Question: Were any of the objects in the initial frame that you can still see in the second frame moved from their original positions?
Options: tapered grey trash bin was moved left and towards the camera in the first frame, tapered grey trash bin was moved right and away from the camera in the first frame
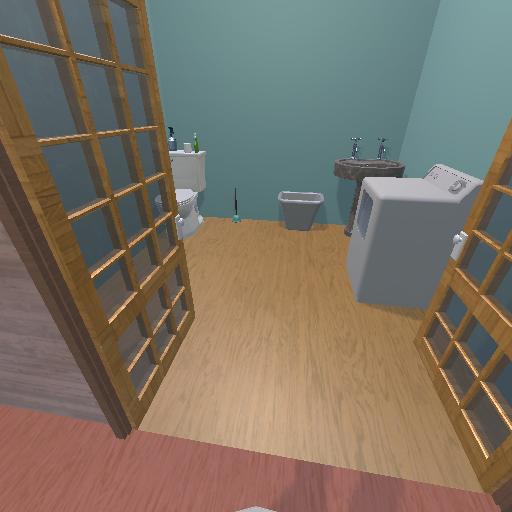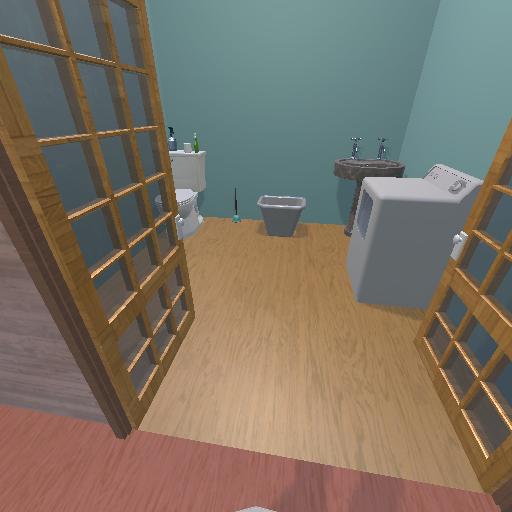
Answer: tapered grey trash bin was moved left and towards the camera in the first frame